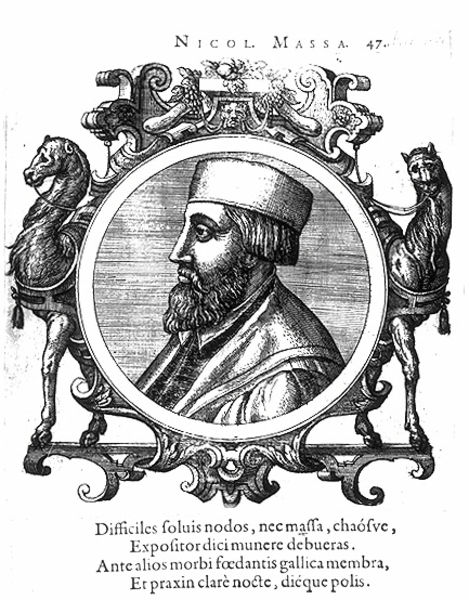
Titel: Bildnis des Nicolaus Massa
Institution: (Seriendruck)
Schlagwörter: mann, weiß, frankreich, hut, nase, profil, tier, tiere, haube, ornament, bart, kappe, kragen, mensch, rahmen, vollbart, bildnis, portrait, porträt, gewand, mantel, person, renaissance, kreis, pferd, pferde, rund, kopfbedeckung, schrift, italien, grafik, graphik, kutsche, französisch, inschrift, buch, medaillon, links, druck, schraffur, radierung, stich, seite, text, überschrift, voluten, schwart, löwe, emblem, kupferstich, kamel, latein, lateinisch, italienisch, reformation, nikolaus, kamele, rollwerk, nicolas, seiteneinsicht, seitenstellung, bilde, nicolaus, massa, massaccio, nicol, oranmaent, meadillon, nicolo, 47, nicol massa, nicolas massa